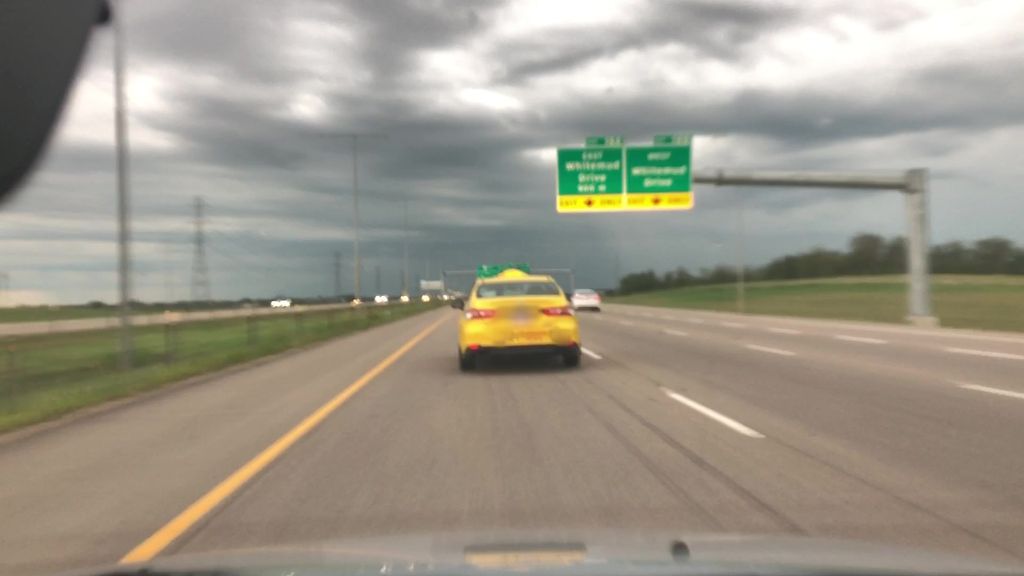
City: edmonton